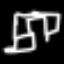
Label: pants